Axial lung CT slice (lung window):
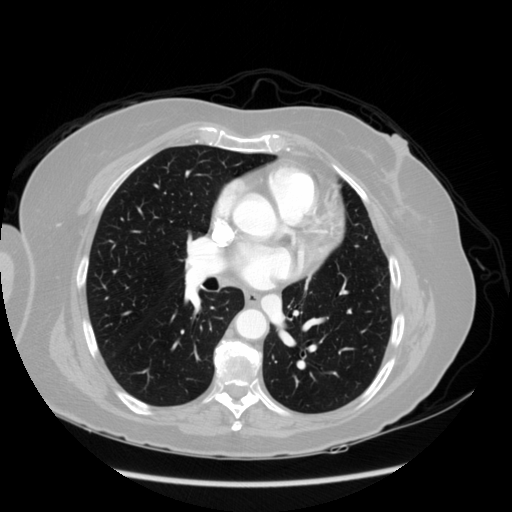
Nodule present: no